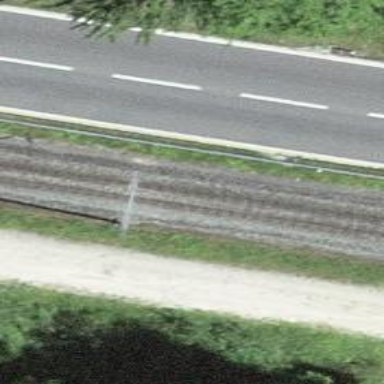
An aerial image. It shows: Narrow-gauge railway track electrified by contact line.